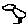
Label: bird